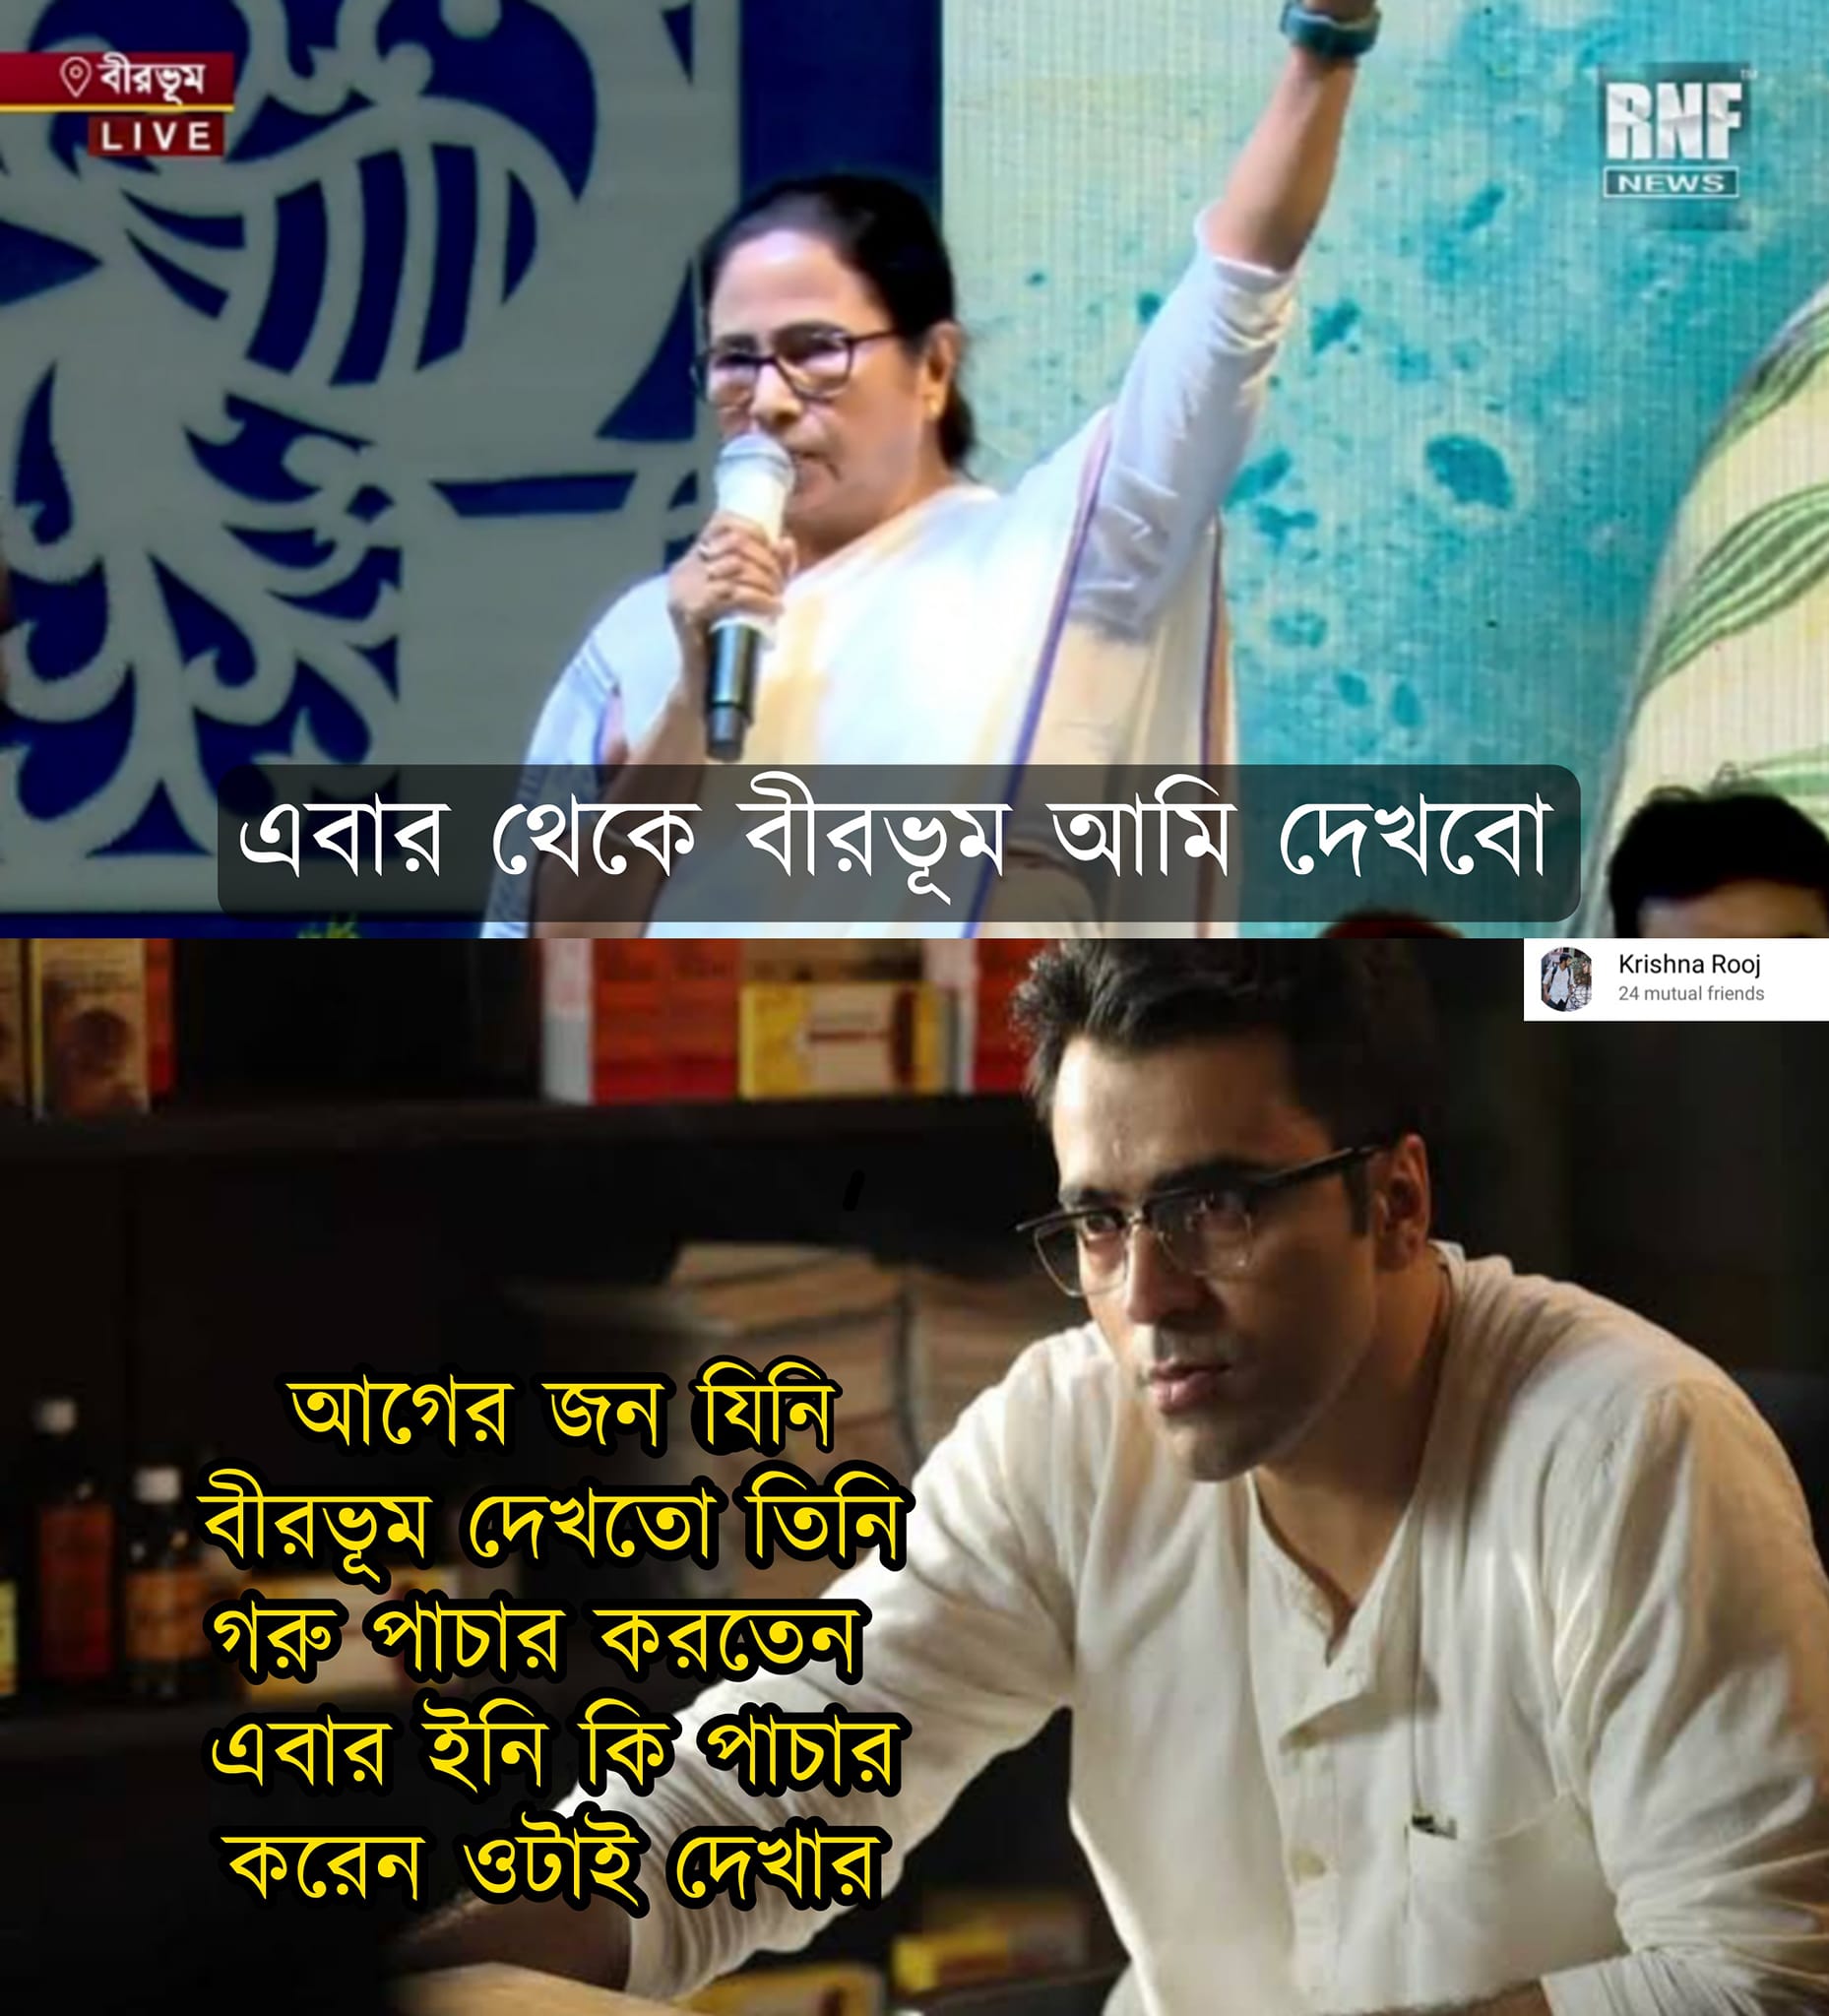
Text: এবার থেকে বীরভূম আমি দেখবো আগের জন যিনি বীরভূম দেখতো তিনি গরু পাচার করতেন এবার ইনি কি পাচার করেন ওটাই দেখার
Label: Hate
Hate category: Political
Targeted group: Organization